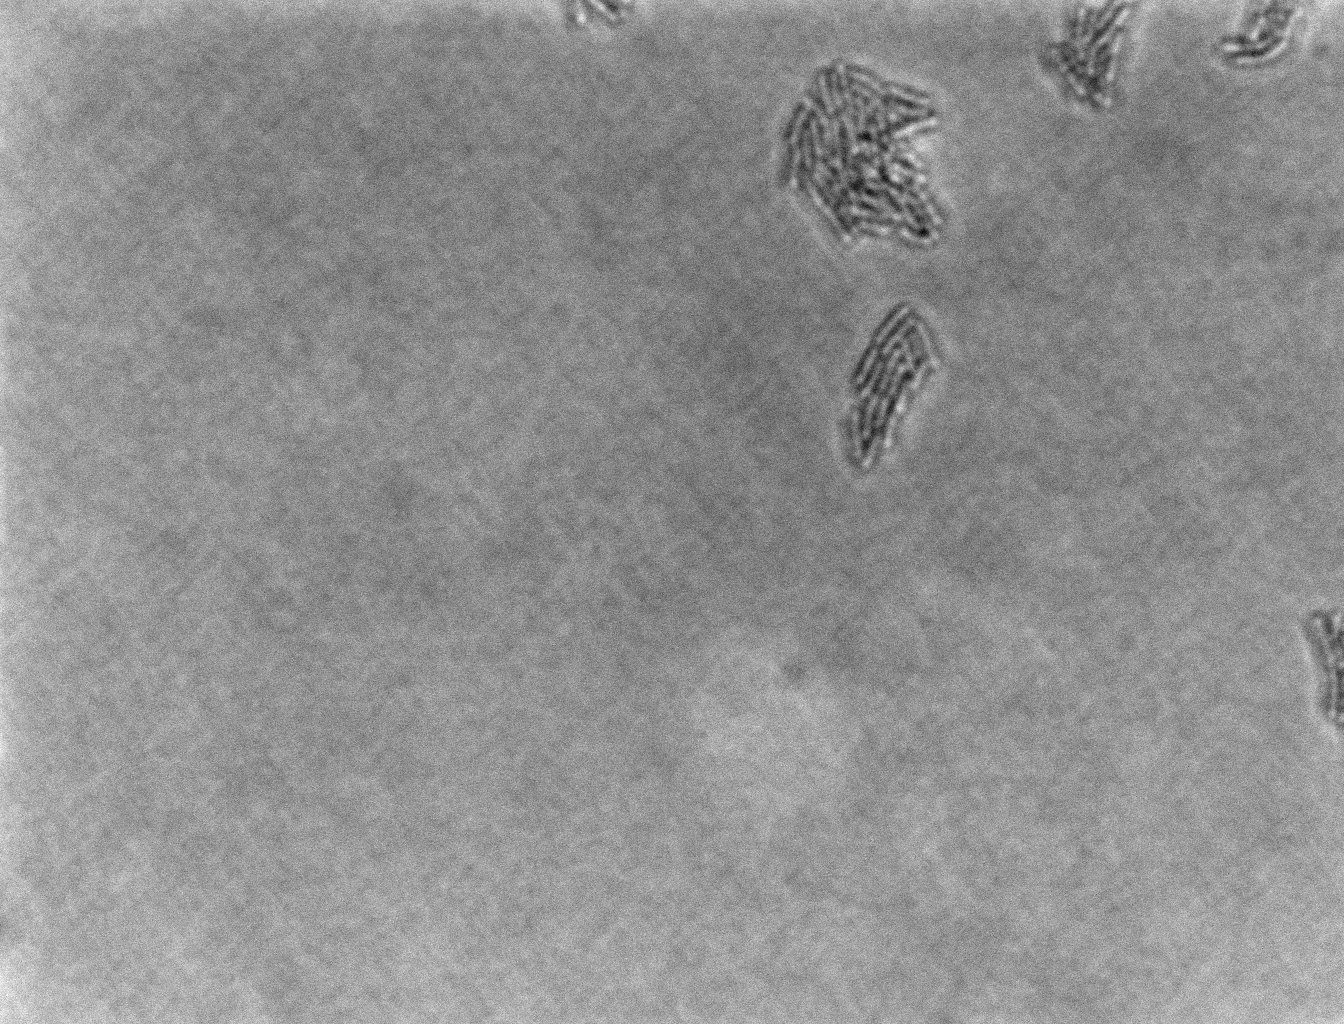
Brightfield microscopy, 60x objective, 3 h incubation